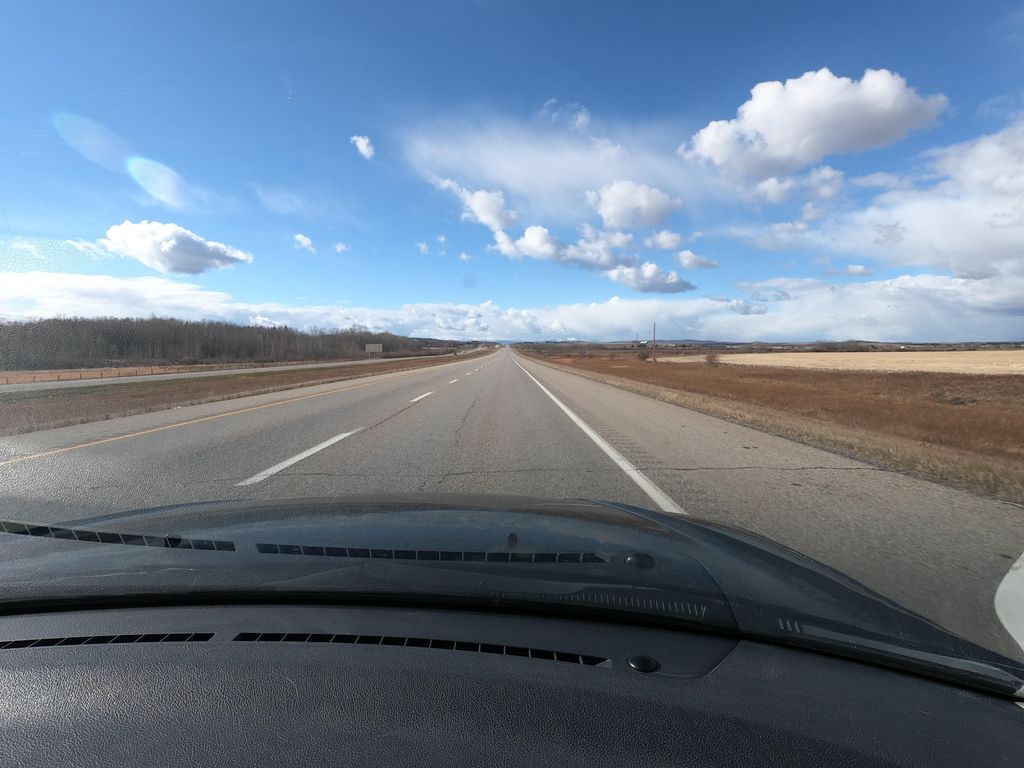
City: calgary